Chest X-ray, PA view. Patient: 28 years old, sex F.
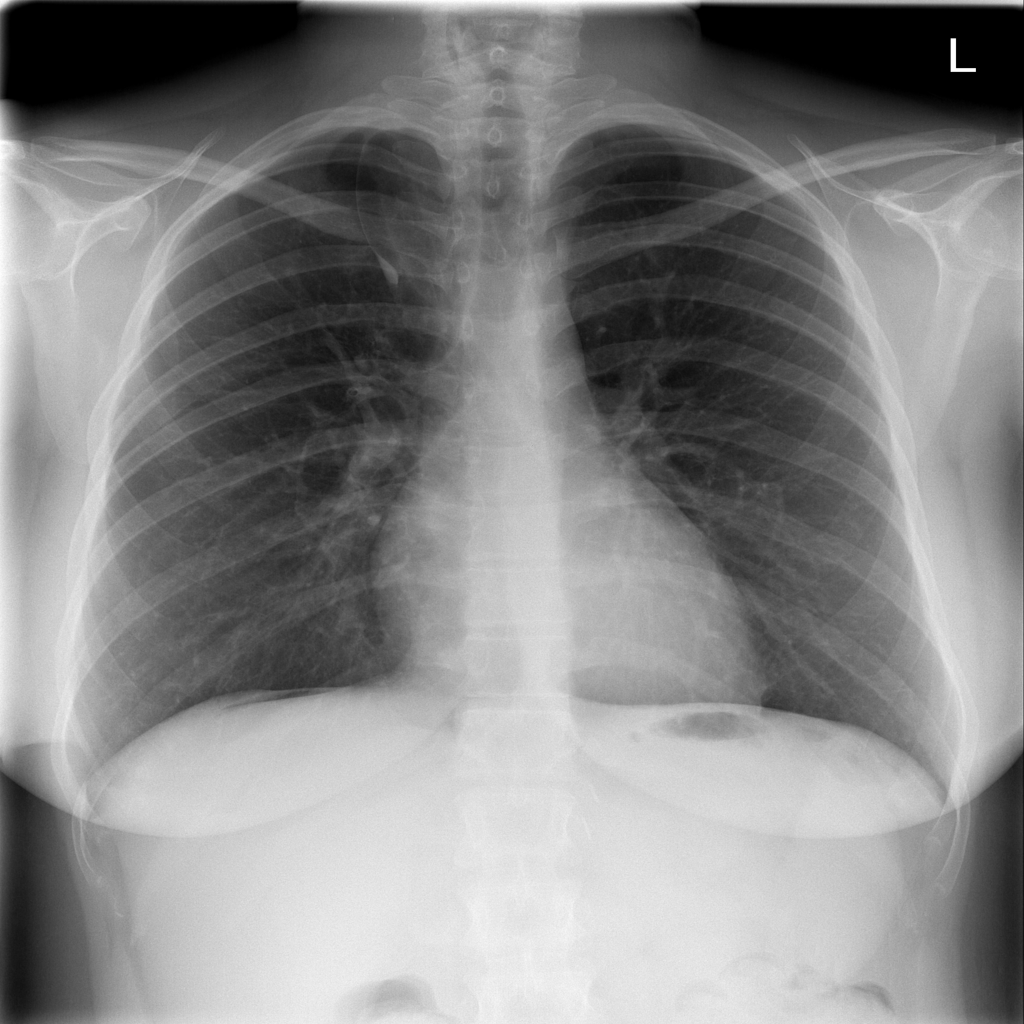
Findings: No Finding